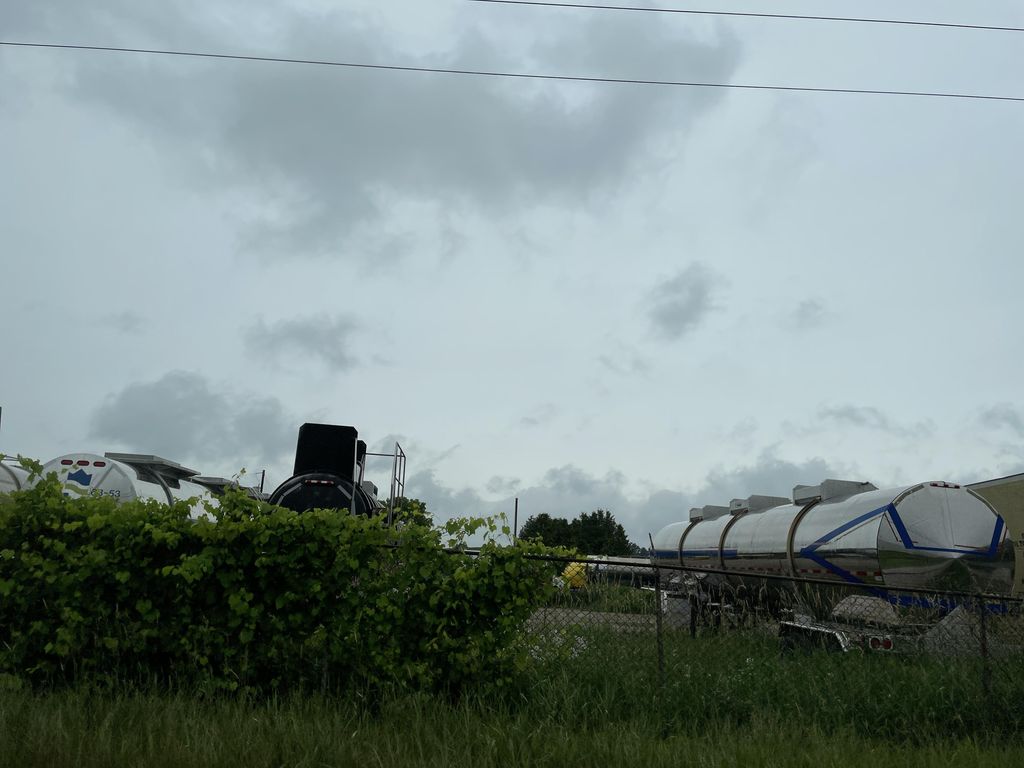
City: kitchener-waterloo